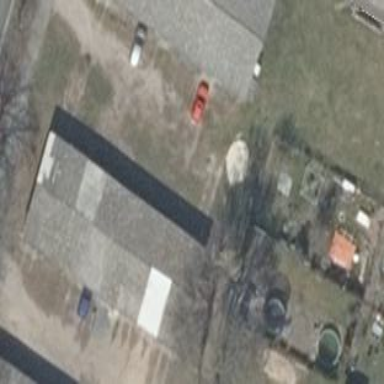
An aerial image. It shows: Group of garages.